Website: macys
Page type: cart
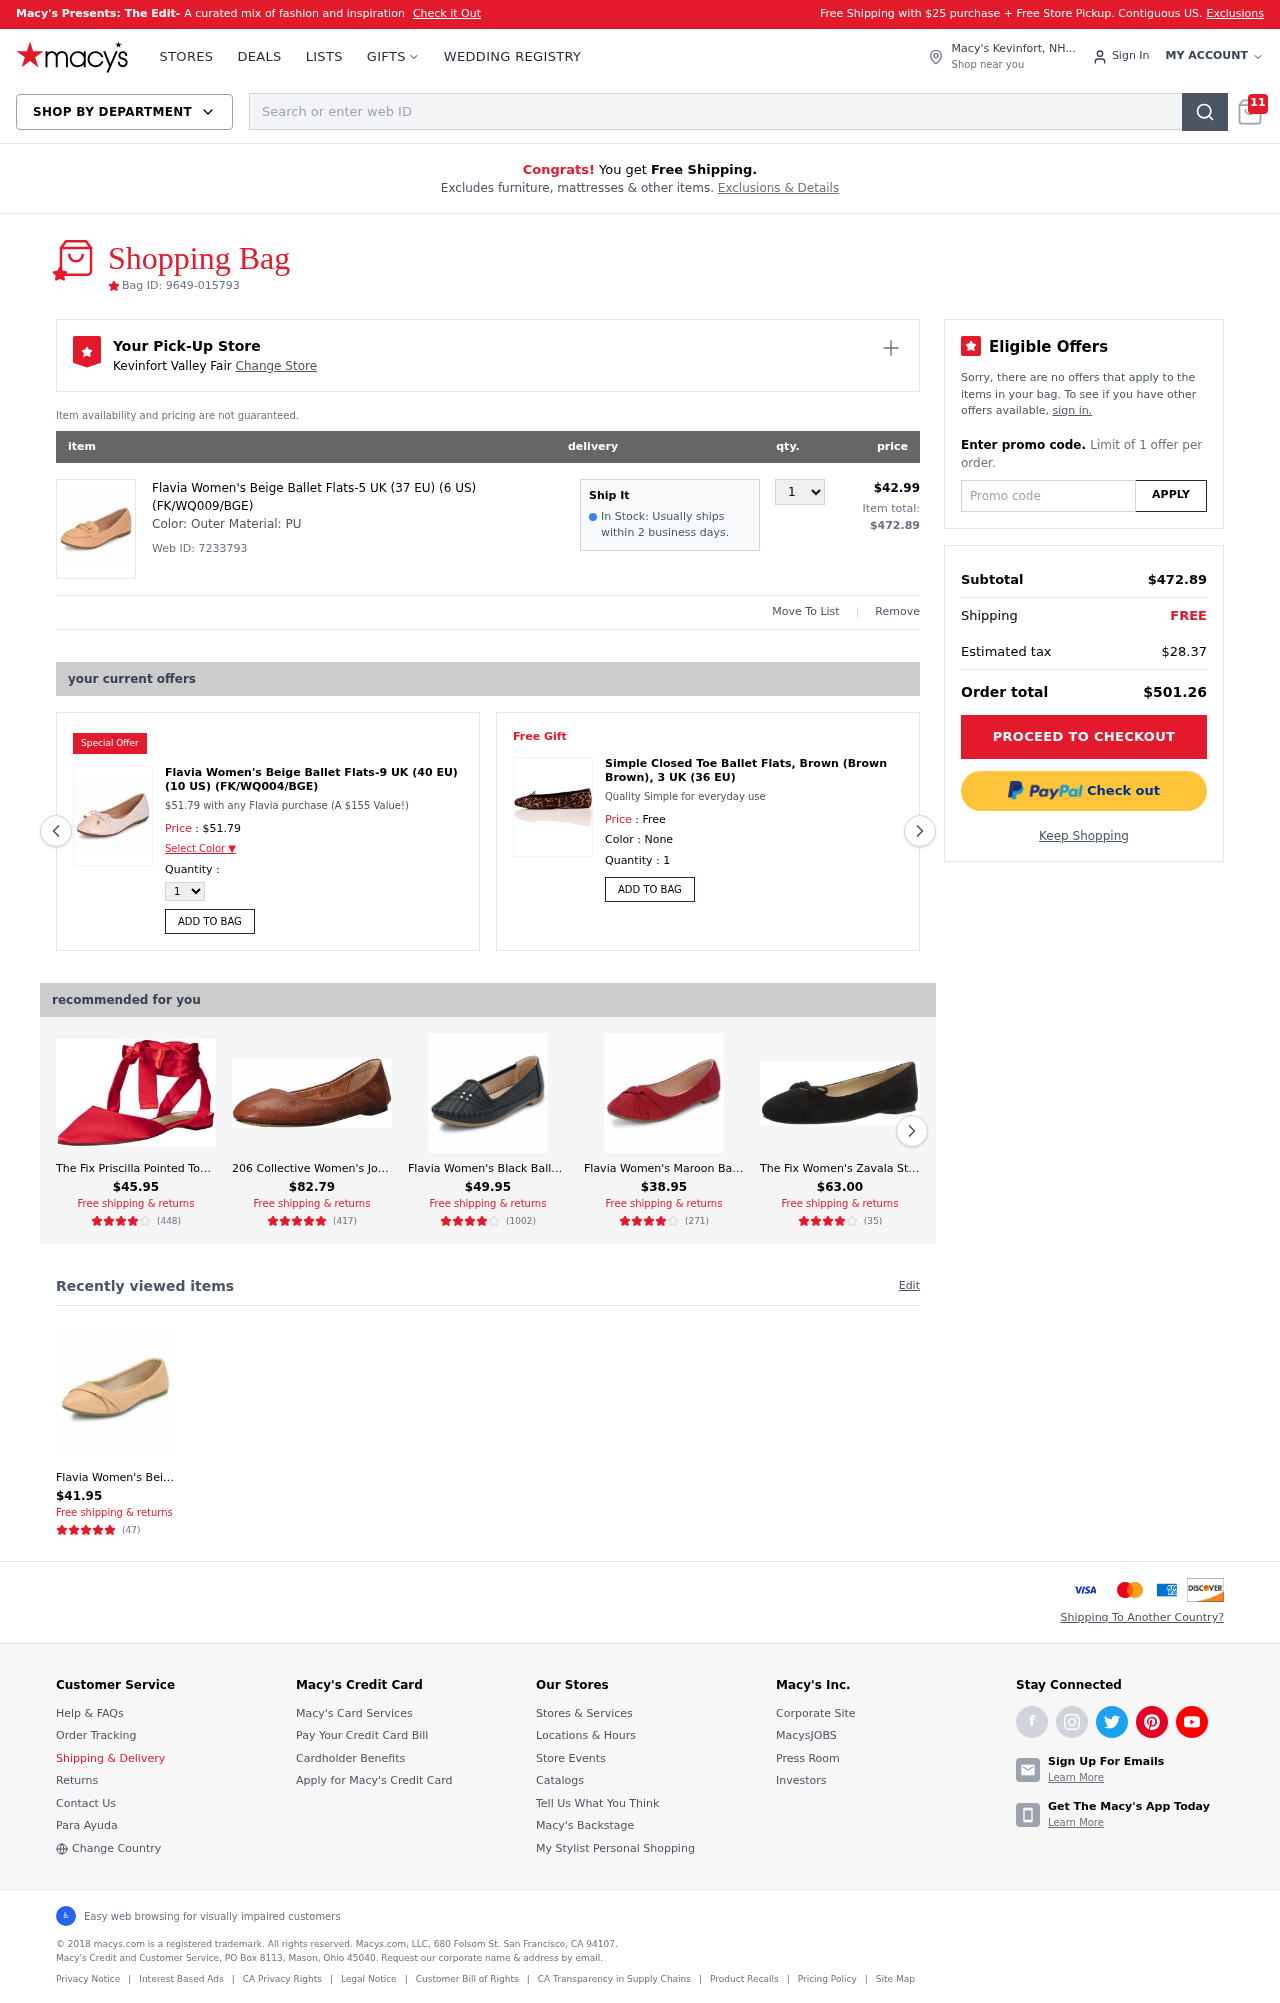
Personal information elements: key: PII_CITY
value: Kevinfort Valley Fair Change Store
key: PII_CITY_STATE
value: Kevinfort, NH
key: PII_PROMO_CODE
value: PROMO83JH
Product elements: key: PRODUCT1_DESC
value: Outer Material: PU
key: PRODUCT1_NAME
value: Flavia Women's Beige Ballet Flats-5 UK (37 EU) (6 US) (FK/WQ009/BGE)
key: PRODUCT1_PRICE
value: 42.99
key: PRODUCT1_QUANTITY
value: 1
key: PRODUCT2_NAME
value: Flavia Women's Beige Ballet Flats-9 UK (40 EU) (10 US) (FK/WQ004/BGE)
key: PRODUCT2_PRICE
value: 51.79
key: PRODUCT3_DESC
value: Quality Simple for everyday use
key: PRODUCT3_NAME
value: Simple Closed Toe Ballet Flats, Brown (Brown Brown), 3 UK (36 EU)
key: PRODUCT4_NAME
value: The Fix Priscilla Pointed Toe Lace-up Flat Ballet, Lipstick Red Satin, UK 5.5
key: PRODUCT4_NUM_RATINGS
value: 448
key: PRODUCT4_PRICE
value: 45.95
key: PRODUCT4_RATING
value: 4.3
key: PRODUCT5_NAME
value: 206 Collective Women's Joy Ballet Flat
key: PRODUCT5_NUM_RATINGS
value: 417
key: PRODUCT5_PRICE
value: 82.79
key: PRODUCT5_RATING
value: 4.8
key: PRODUCT6_NAME
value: Flavia Women's Black Ballet Flats-4 UK (36 EU) (5 US) (FL-912/BLK)
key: PRODUCT6_NUM_RATINGS
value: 1002
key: PRODUCT6_PRICE
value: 49.95
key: PRODUCT6_RATING
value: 4.1
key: PRODUCT7_NAME
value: Flavia Women's Maroon Ballet Flats-8 UK (39 EU) (9 US) (FK/WQ0020/MRN)
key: PRODUCT7_NUM_RATINGS
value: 271
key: PRODUCT7_PRICE
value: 38.95
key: PRODUCT7_RATING
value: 4.2
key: PRODUCT8_NAME
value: The Fix Women's Zavala Structured Bow Ballet Flat, Black, 9 B US
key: PRODUCT8_NUM_RATINGS
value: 35
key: PRODUCT8_PRICE
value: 63
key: PRODUCT8_RATING
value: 3.6
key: PRODUCT9_NAME
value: Flavia Women's Beige Ballet Flats-4 UK (36 EU) (5 US) (FL-98/BGE)
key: PRODUCT9_NUM_RATINGS
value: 47
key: PRODUCT9_PRICE
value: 41.95
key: PRODUCT9_RATING
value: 4.8
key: PRODUCT2_DESC
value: $51.79 with any Flavia purchase (A $155 Value!)
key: PRODUCT1_WEB_ID
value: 7233793
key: PRODUCT1_TOTAL
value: $472.89
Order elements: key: ORDER_NUM_ITEMS
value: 11
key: ORDER_ID
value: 9649-015793
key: ORDER_SUBTOTAL
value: $472.89
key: ORDER_TAX
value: $28.37
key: ORDER_TOTAL
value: $501.26
Search elements: key: HEADER_SEARCH
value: Search or enter web ID